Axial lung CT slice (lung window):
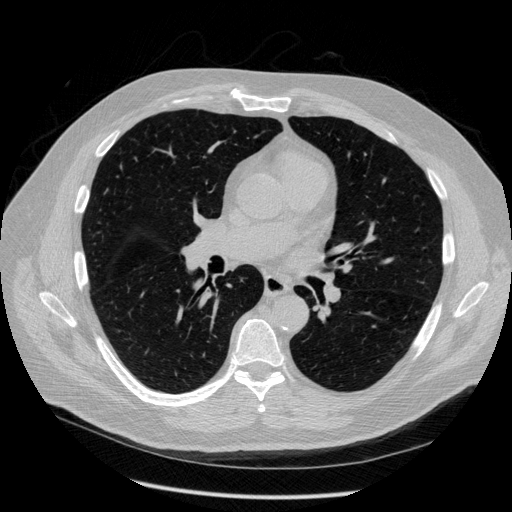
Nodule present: no